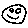
Label: smiley face